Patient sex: M
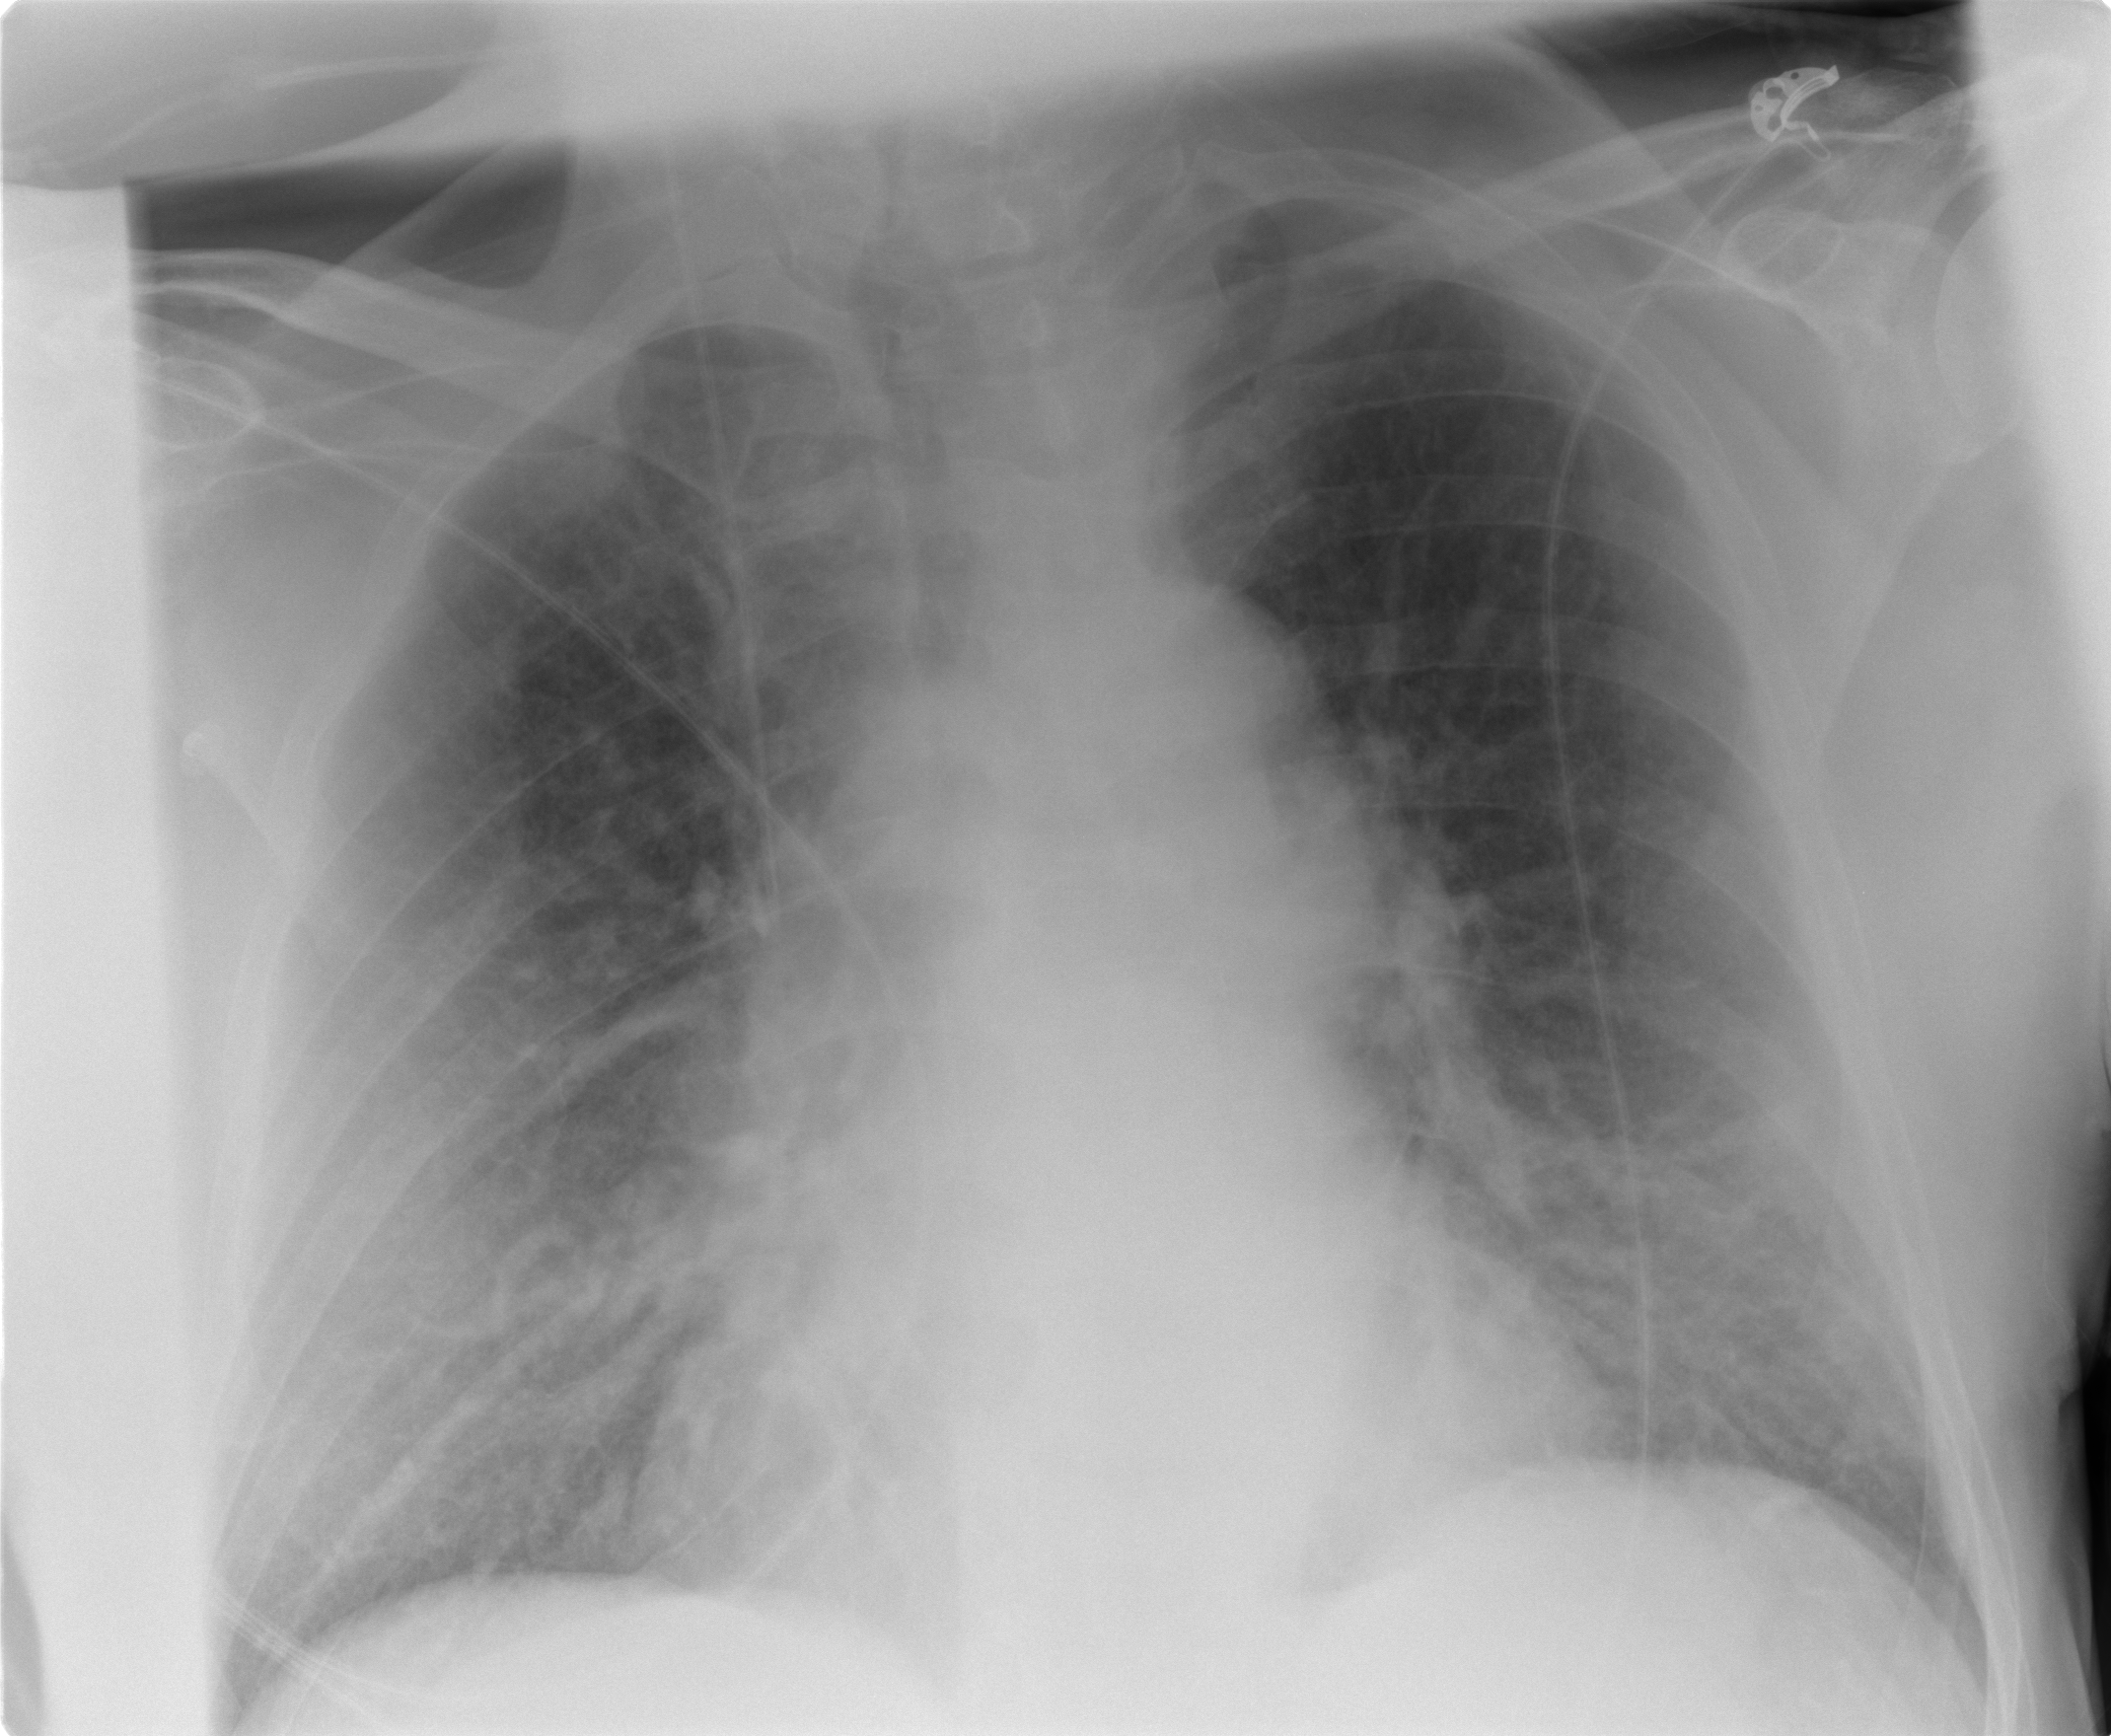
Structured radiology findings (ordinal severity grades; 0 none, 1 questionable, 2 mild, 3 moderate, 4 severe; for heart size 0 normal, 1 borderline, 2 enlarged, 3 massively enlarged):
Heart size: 0
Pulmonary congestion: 2
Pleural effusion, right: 0
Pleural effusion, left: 0
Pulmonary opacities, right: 2
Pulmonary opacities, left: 2
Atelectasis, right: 2
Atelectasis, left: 2